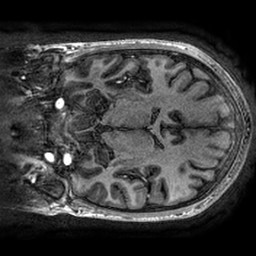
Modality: T1w
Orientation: coronal
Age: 32
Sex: female
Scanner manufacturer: ge
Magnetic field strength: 3 T
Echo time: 0.002736 s